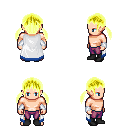
a pixel art fantasy rpg character, male body template, human, light skin, white trimmed cape, magenta pants, gold twin-tailed hairstyle, white cloth bracers, black shoes, four views (front, back, left, right), 2x2 character sprite sheet, small pixel art, hard edges, no anti-aliasing